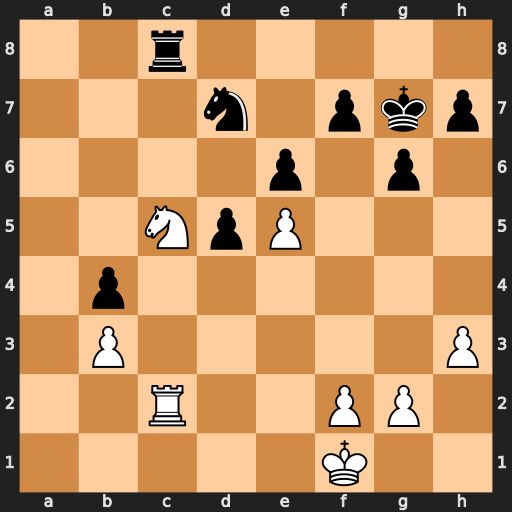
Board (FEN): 2r5/3n1pkp/4p1p1/2NpP3/1p6/1P5P/2R2PP1/5K2
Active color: w
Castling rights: -
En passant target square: -
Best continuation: Nxe6+ fxe6 Rxc8